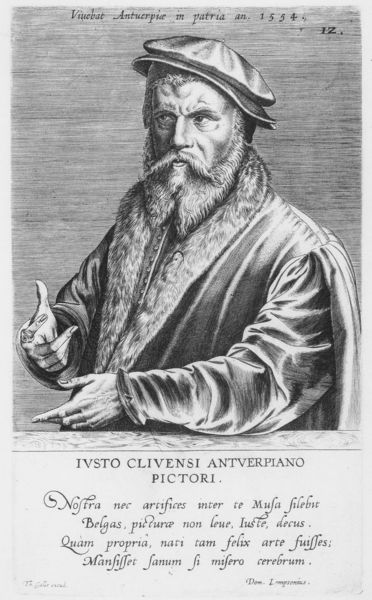
Titel: Joos van Cleef (aus: Lampsonius)
Künstler: Karl van Mander
Schlagwörter: hand, mann, schatten, weiß, bewegung, finger, geste, hut, licht, mund, nase, schwarz, blick, bart, mütze, augen, pelz, portrait, porträt, mantel, blatt, knopf, kopfbedeckung, ernst, knöpfe, ring, ier, druck, stich, gestik, pelzmantel, kupferstich, fellkragen, latein, frontispiz, antwerpen, belgien, 1554, artifices